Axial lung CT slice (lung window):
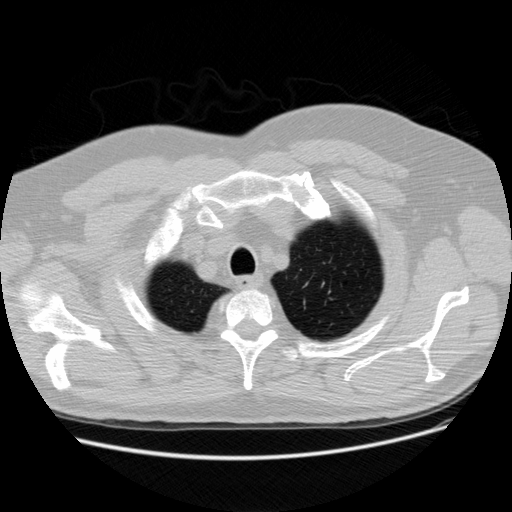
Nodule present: no